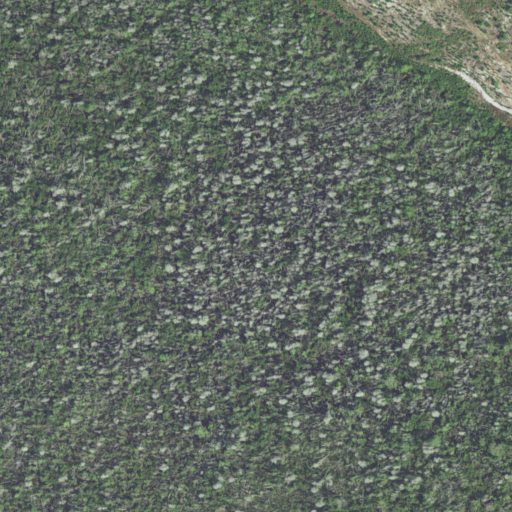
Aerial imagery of depression(s) in North Carolina named Bucks Bay containing woody wetlands, grassland, shrub, cultivated crops, and herbaceous wetlands